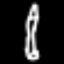
Label: pencil